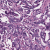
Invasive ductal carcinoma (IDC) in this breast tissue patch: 1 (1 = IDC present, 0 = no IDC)